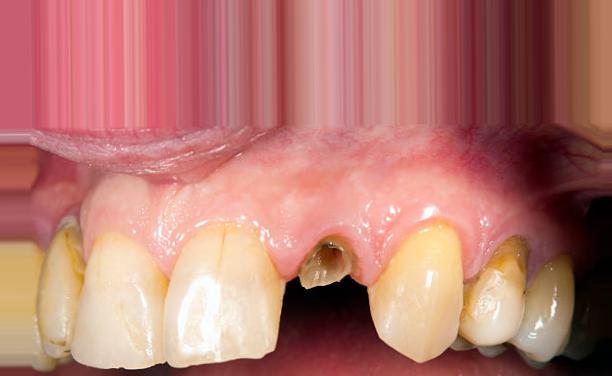
Condition: Caries